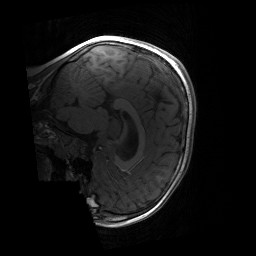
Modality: T1w
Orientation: sagittal
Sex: male
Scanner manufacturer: siemens
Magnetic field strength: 3 T
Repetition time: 1.9 s
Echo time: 0.00243 s